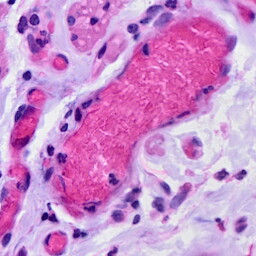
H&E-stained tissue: Ovarian